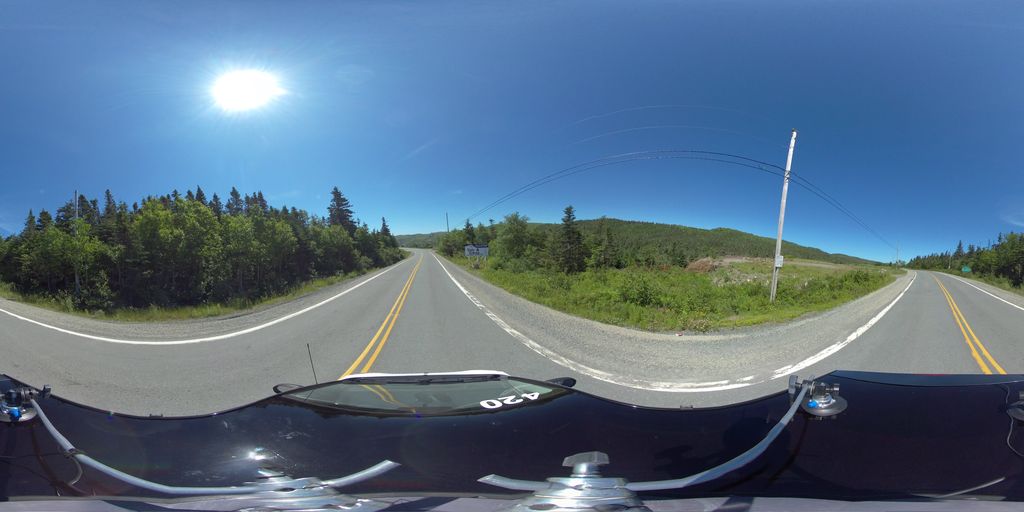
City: st_johns